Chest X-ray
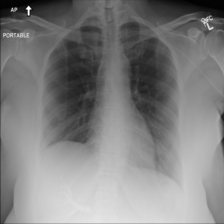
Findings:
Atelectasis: negative
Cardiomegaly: negative
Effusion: negative
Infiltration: negative
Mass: negative
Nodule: negative
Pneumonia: negative
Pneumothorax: negative
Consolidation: negative
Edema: negative
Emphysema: negative
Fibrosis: negative
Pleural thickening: negative
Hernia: negative